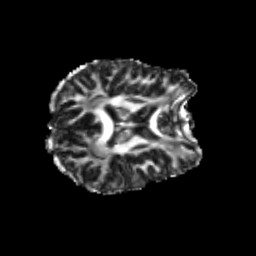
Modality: FA
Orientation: axial
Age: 25
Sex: female
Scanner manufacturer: siemens
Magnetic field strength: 3 T
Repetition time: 3.5 s
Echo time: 0.104 s